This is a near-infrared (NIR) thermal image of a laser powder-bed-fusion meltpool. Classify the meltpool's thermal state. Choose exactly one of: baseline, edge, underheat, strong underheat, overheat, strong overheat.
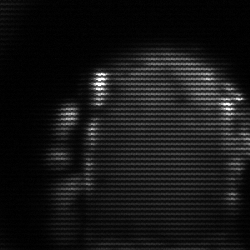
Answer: baseline